Question:
I have a django project and I am trying to load slides into the slick carousel (<URL>. I have the following:
'''
<div class="your-class">
<div>your content</div>
<div><IMG src="https://encrypted-tbn2.gstatic.com/images?q=tbn:ANd9GcSj2c33fdt1ugB8VBuE5V37wnmPoxWMknX9JnGycNiH2yr3BpDKVA"></div>
<div><IMG src="//static/img/slides/slide1.jpg"></div>
<div>your content</div>
'''
You can see the file structure above. I have the carousel working but when I get to 'slide1' it gives the error in the title. How can I set the path properly?
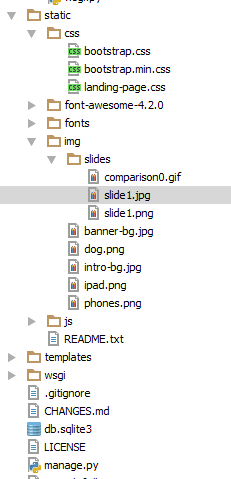
Answer: First you need to set the STATICFILES_DIRS variable, in settings.py
'''
STATICFILES_DIRS = (os.path.join(BASE_DIR, 'static'), )
'''
Then requiere load staticfiles in your template:
'''
{% load staticfiles %}
'''
And finally use something like:
'''
<div><IMG src="{% static 'img/slides/slide1.jpg' %}"></div>
'''